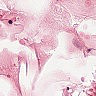
Metastatic tissue present: no